Current action and preconditions to check: path_clear

Your task: For each precondition in the list above, predict whether it will hold at this action.

Consider the current scene as observed from the mobile robot's camera, and analyze the predicted future states of all dynamic agents (e.g., people, animals, vehicles, or any moving entities) within the NEXT SECOND.

IMPORTANT: Only answer "very likely" if you are absolutely certain—based on strong, clear evidence—that a dynamic agent will violate the precondition in the predicted future state. Do NOT answer "very likely" for unlikely, ambiguous, or low-probability risks.

Ask yourself for each precondition: Is there a high probability, with clear and convincing evidence, that the predicted future states of any dynamic agent will interfere with the predicted future state of the currently executing action within the NEXT SECOND, causing that precondition to fail?

Assess the risk level based on these predictions. Use "likely" or "very likely" if motions create a clear risk of interference.

Use "neutral" or "improbable" if agents are nearby but their predicted paths are clearly diverging or non-conflicting.

Failure Risk Categories: "very improbable", "improbable", "neutral", "likely", "very likely"

Answer Format: Output ONLY the probability_of_failure value from these categories: "very improbable", "improbable", "neutral", "likely", "very likely"

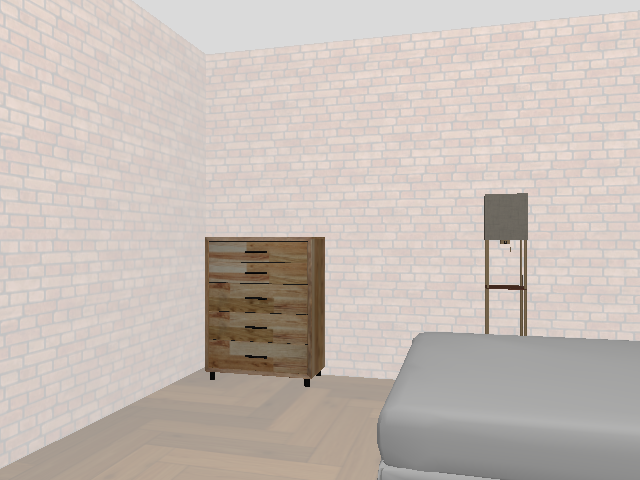

Answer: very improbable